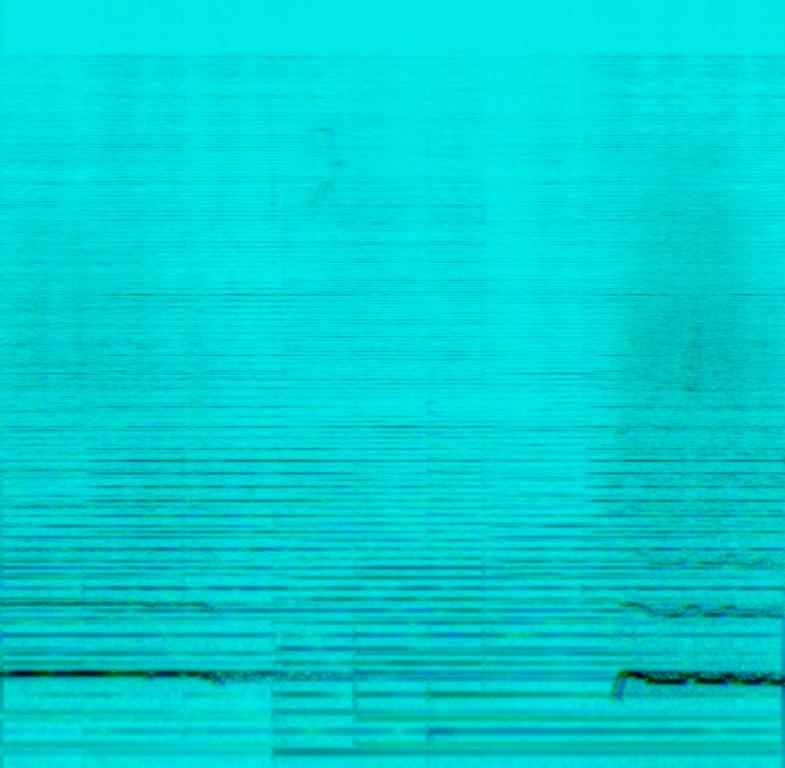
This meditation song features a melody played on a flute. The tone of the flute is tremulous. This is accompanied by a Veena playing a repetitive melody. There are no other instruments in this song. There are no voices in this song. The mood of this song is relaxing and calming. This song can be played in a meditation center.